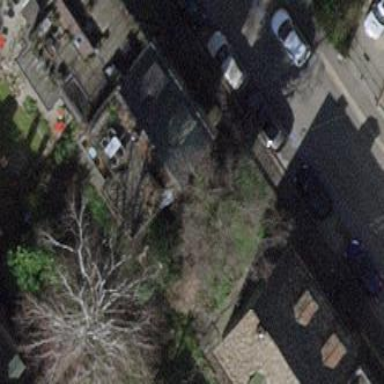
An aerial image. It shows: Semi-detached house.